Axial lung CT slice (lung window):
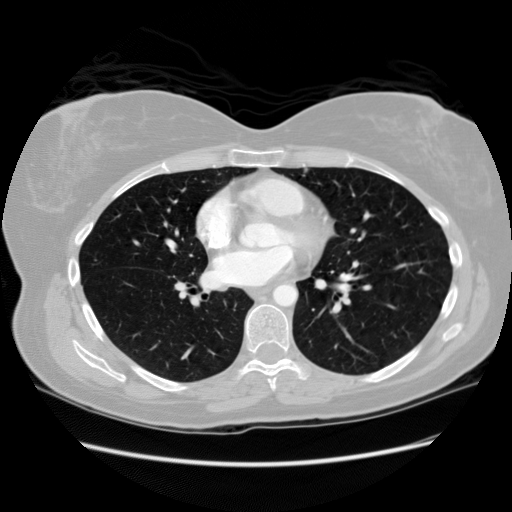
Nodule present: no